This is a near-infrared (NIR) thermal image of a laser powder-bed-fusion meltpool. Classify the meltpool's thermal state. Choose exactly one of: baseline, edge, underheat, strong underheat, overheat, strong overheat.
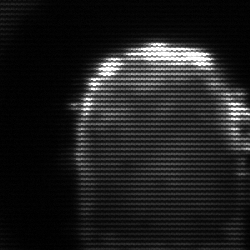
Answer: baseline